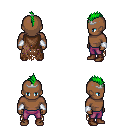
a pixel art fantasy rpg character, male body template, human, dark skin, brown tattered cape, magenta pants, green mohawk hairstyle, silver tiara, white cloth bracers, brown shoes, four views (front, back, left, right), 2x2 character sprite sheet, small pixel art, hard edges, no anti-aliasing